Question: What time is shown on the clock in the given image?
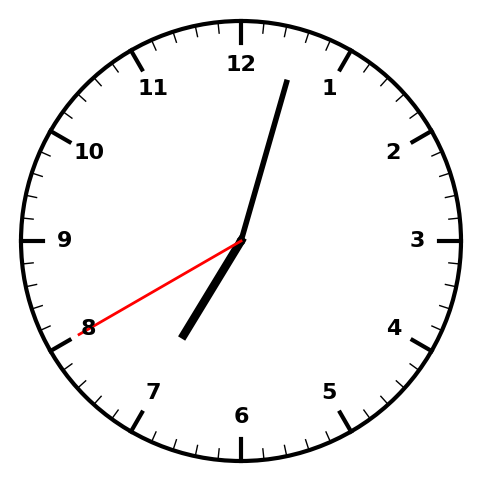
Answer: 07:02:40